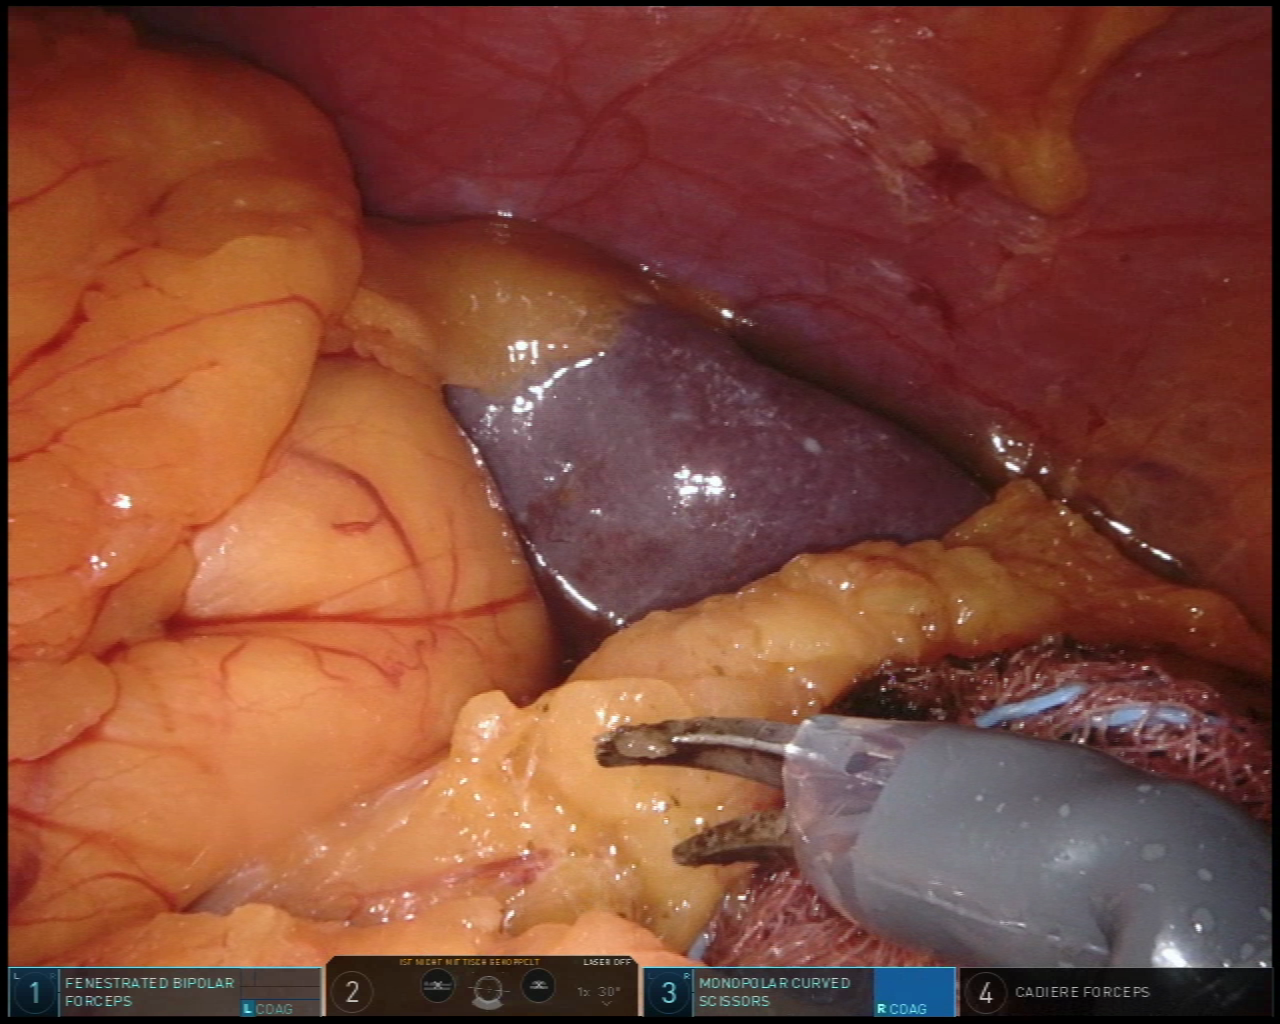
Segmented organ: spleen
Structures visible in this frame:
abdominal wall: yes
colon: no
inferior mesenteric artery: no
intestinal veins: no
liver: no
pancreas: no
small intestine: no
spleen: yes
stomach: no
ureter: no
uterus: no
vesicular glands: no